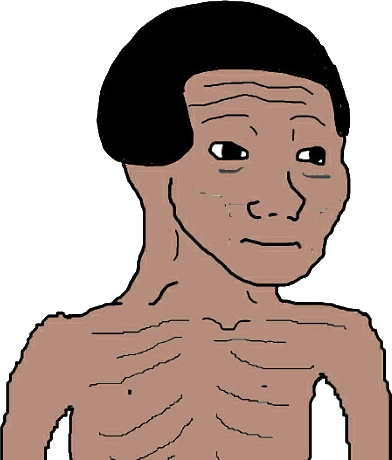
Label: 5_Doomer